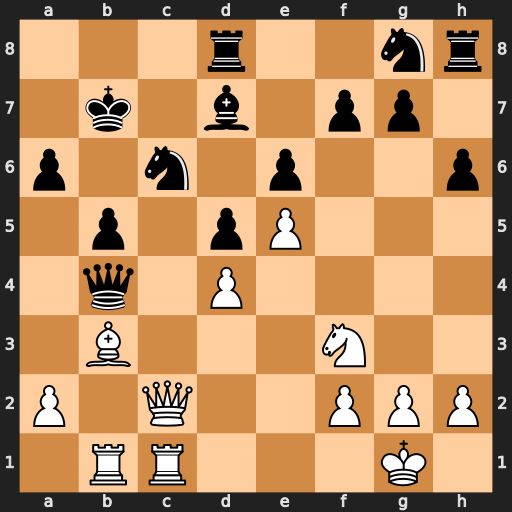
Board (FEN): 3r2nr/1k1b1pp1/p1n1p2p/1p1pP3/1q1P4/1B3N2/P1Q2PPP/1RR3K1
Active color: w
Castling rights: -
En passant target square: -
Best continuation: Bxd5 exd5 Rxb4